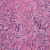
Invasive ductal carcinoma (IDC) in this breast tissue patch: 0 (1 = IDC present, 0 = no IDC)